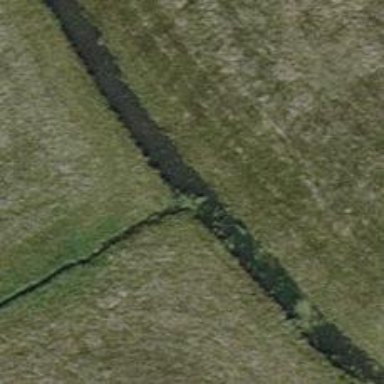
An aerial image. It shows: Ditch in the surroundings.